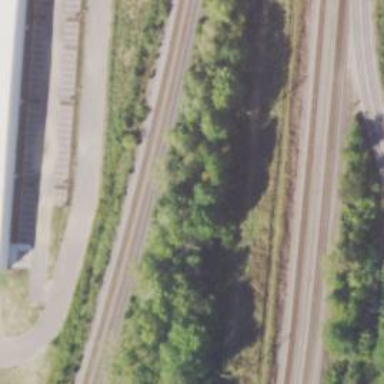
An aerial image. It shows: Railway track.